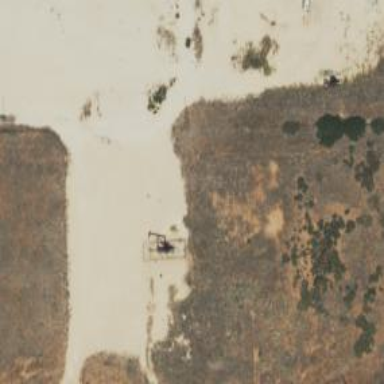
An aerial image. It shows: Petroleum well.